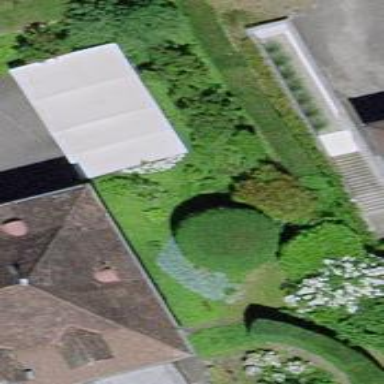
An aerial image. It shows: View of roof of building.